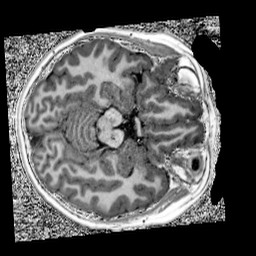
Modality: UNIT1
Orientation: axial
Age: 9
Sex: male
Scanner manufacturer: siemens
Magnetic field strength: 3 T
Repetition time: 4 s
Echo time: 0.00303 s